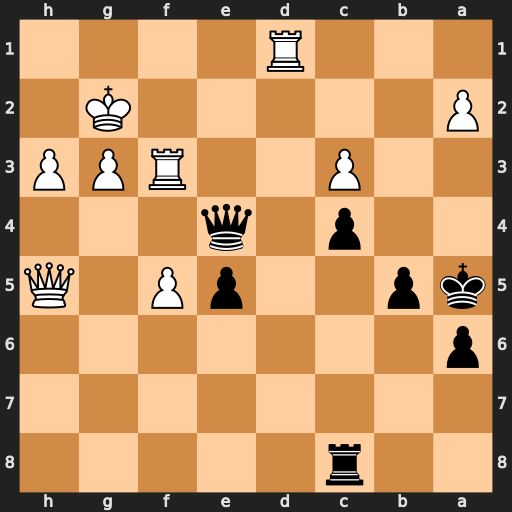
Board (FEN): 2r5/8/p7/kp2pP1Q/2p1q3/2P2RPP/P5K1/3R4
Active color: b
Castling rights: -
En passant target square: -
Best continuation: Qe2+ Rf2 Qxh5